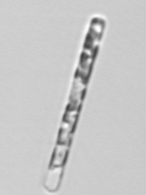
Label: Dactyliosolen_fragilissimus